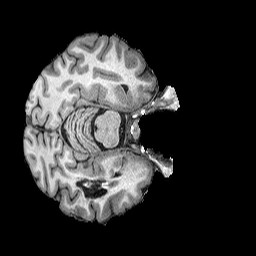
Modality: T1w
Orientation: axial
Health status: ill